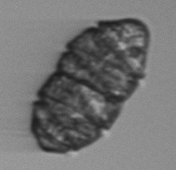
Label: Margalefidinium